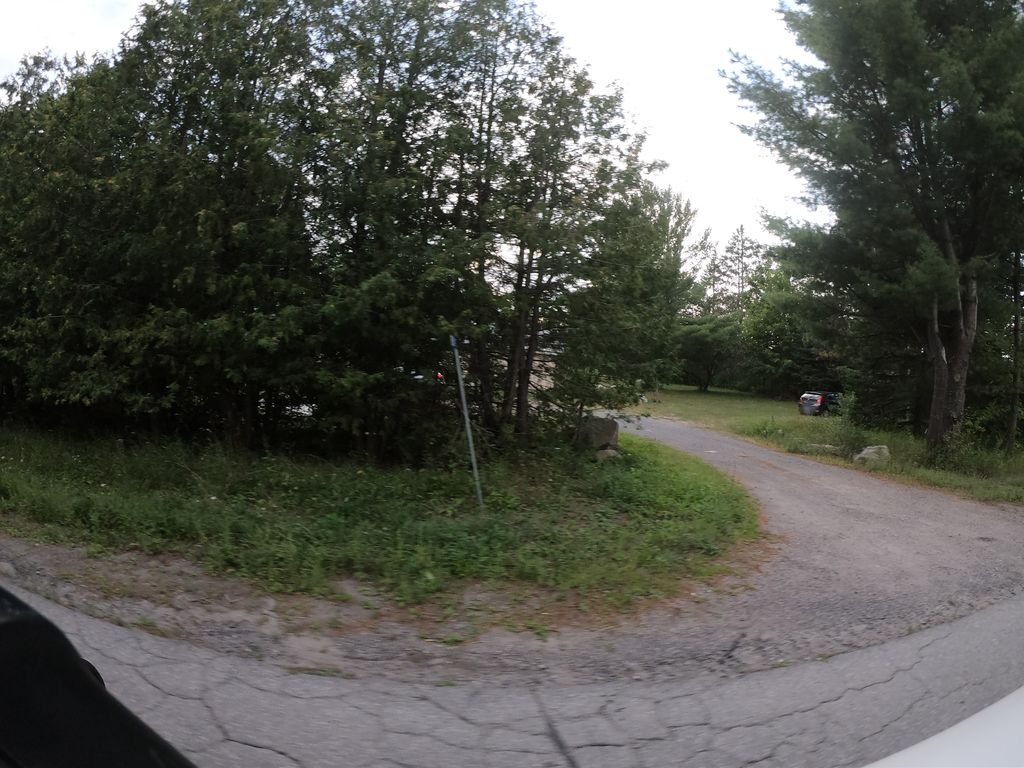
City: ottawa-gatineau